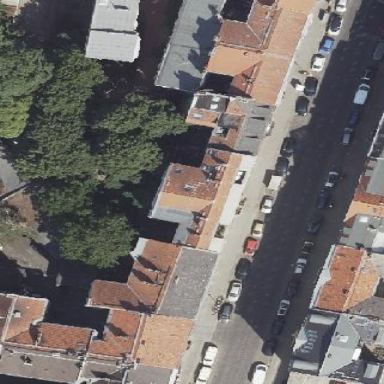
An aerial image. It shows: Residential building with gabled roof made of red roof tiles.